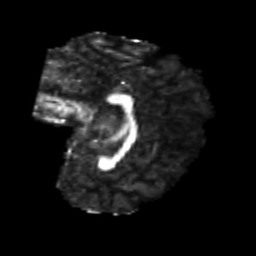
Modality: FA
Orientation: sagittal
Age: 22
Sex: female
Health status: healthy
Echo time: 0.074 s